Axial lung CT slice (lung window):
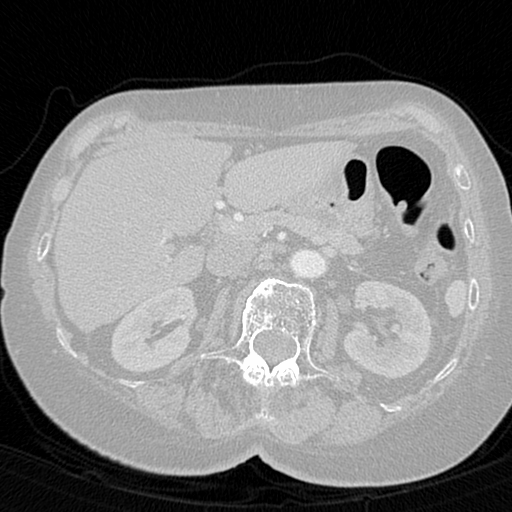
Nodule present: no